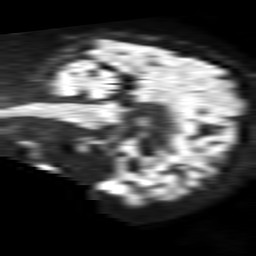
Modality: TRACE
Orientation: sagittal
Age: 54
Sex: female
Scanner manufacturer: philips
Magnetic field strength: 1.5 T
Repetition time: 4.6 s
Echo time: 0.08631 s